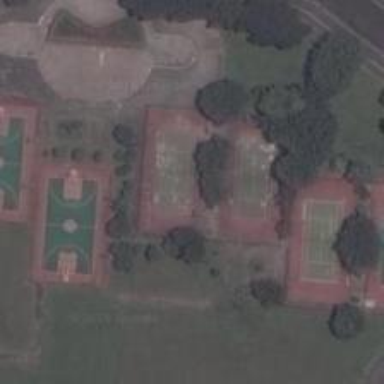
Several basketball courts and tennis courts are arranged in the open space near the roadside .